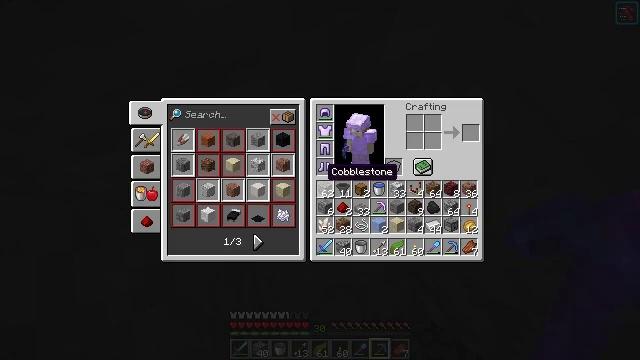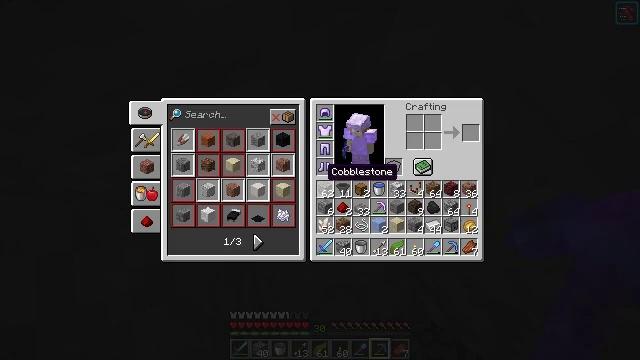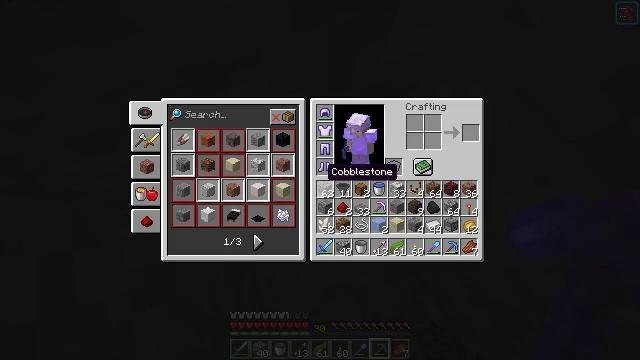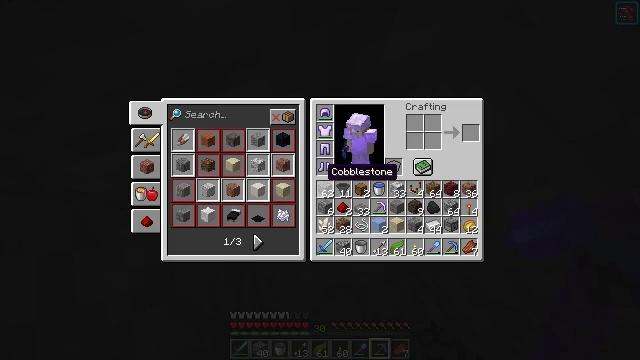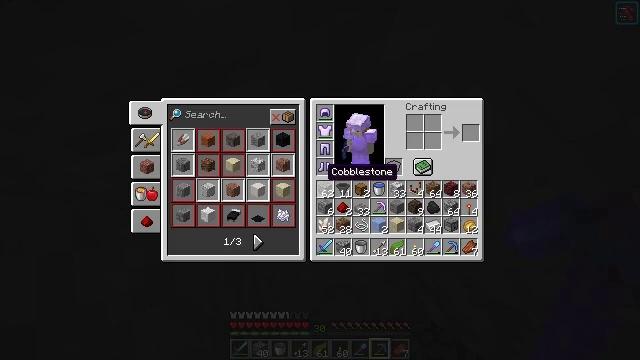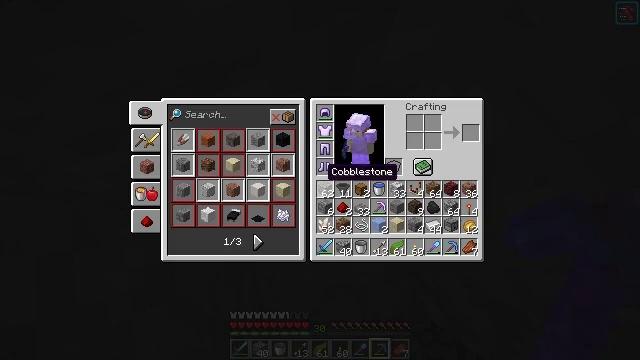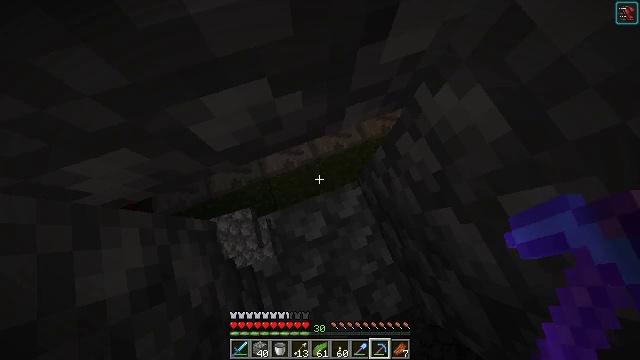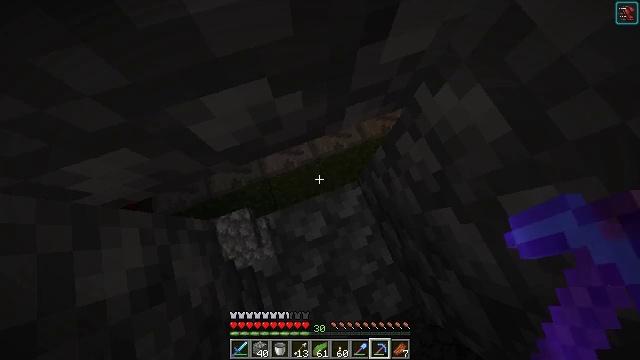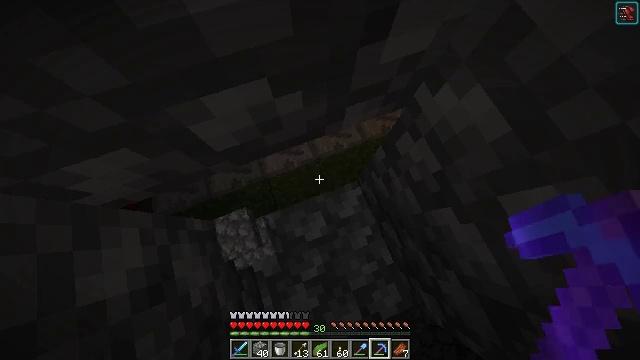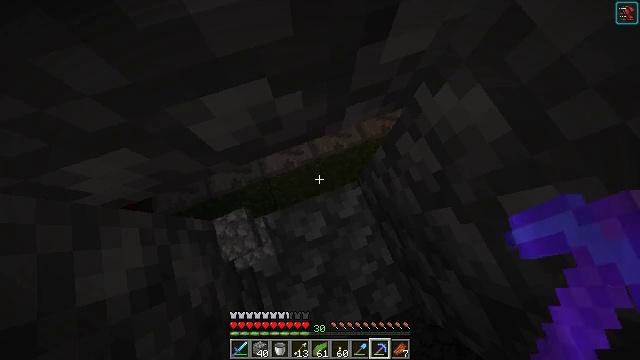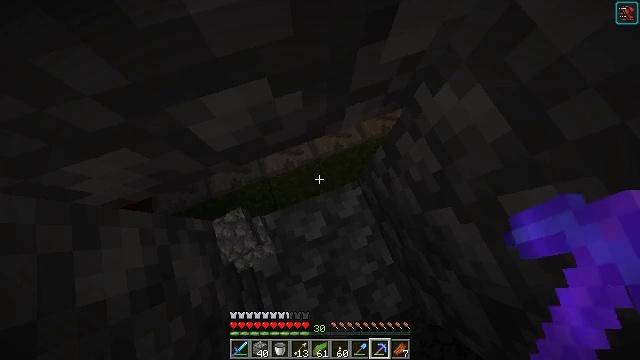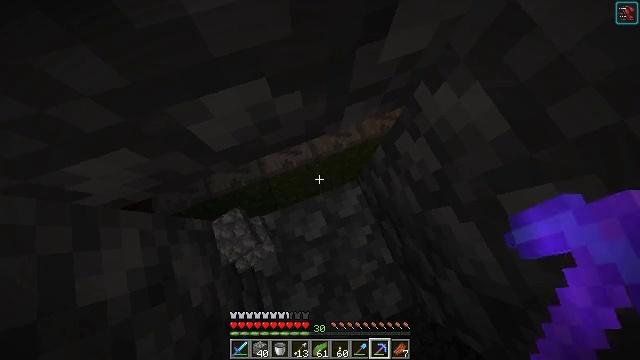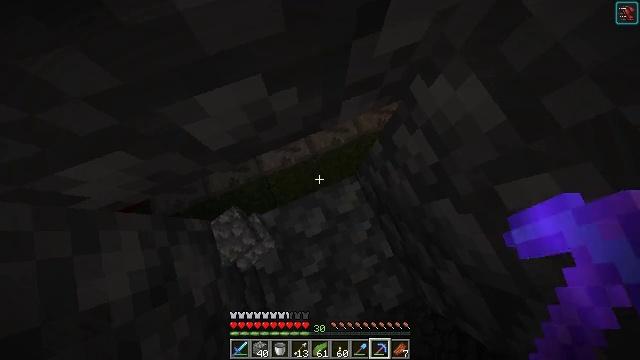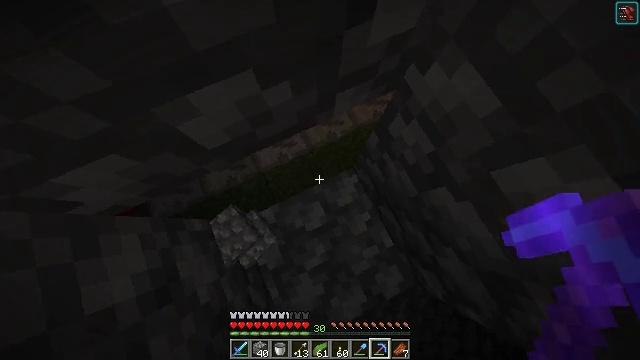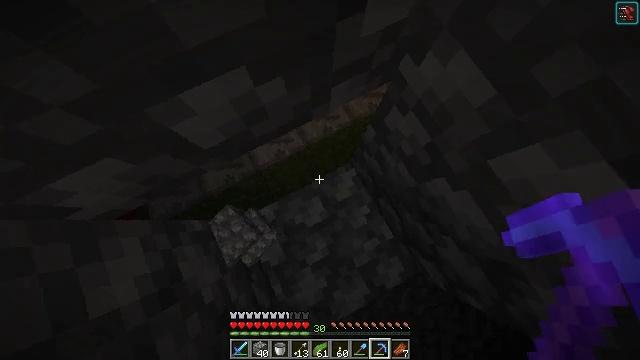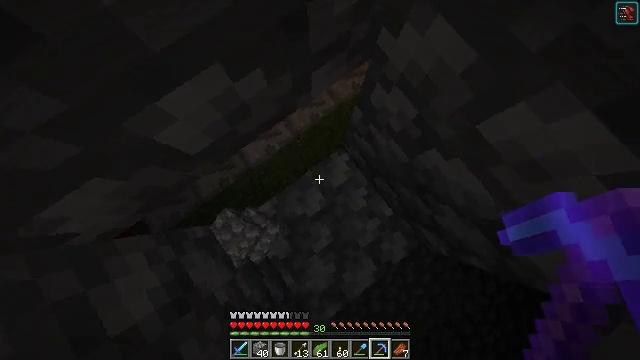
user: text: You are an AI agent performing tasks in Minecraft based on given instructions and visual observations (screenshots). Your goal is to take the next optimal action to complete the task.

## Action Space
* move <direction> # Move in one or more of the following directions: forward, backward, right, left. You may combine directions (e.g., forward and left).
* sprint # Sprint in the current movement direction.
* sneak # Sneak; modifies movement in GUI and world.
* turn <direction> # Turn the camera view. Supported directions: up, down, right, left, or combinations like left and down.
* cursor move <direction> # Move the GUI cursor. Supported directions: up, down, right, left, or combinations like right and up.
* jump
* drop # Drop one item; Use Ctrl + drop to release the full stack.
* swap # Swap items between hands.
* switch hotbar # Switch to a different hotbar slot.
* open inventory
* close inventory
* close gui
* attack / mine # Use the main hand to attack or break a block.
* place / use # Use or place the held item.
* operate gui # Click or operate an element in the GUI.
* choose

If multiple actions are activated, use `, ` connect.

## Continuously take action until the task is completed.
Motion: motion action
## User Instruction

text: Drop a cobblestone slab.
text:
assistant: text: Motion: no_op
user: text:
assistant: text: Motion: no_op
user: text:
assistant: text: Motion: no_op
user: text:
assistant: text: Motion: no_op
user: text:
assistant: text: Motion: no_op
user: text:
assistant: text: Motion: close inventory
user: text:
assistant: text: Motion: close inventory
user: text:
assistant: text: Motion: close inventory
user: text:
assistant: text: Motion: no_op
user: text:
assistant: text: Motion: no_op
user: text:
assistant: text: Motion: no_op
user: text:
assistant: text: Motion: turn right and down
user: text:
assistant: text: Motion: turn right and down
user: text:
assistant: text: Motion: turn right and down
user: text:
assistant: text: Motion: turn right and down
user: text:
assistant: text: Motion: turn right and down
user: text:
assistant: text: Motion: turn right and down
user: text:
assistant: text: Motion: turn right
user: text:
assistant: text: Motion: turn right
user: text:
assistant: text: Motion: turn right
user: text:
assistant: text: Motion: no_op
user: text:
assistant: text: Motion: no_op
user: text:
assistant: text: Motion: no_op
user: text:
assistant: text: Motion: no_op
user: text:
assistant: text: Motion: no_op
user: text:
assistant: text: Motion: no_op
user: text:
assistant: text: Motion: no_op
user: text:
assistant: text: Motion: no_op
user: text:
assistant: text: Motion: no_op
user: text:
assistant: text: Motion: no_op